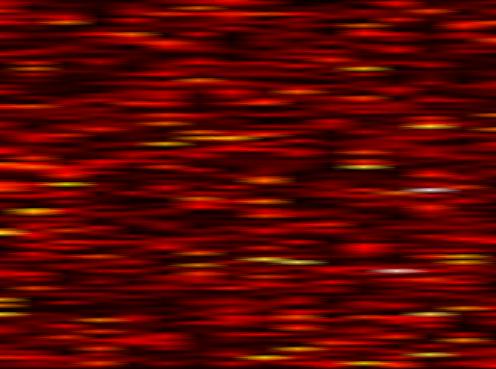
Label: WOLA